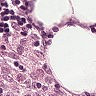
Metastatic tissue present: no